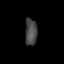
Tissue: lung
Cell type: Epithelial cells
Senescence score: 0.1918
Nuclear area (px): 313
Mean DAPI intensity: 72.486